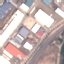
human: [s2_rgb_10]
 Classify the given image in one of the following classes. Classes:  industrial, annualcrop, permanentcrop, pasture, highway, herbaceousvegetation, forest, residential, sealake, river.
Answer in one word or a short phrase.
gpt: Industrial